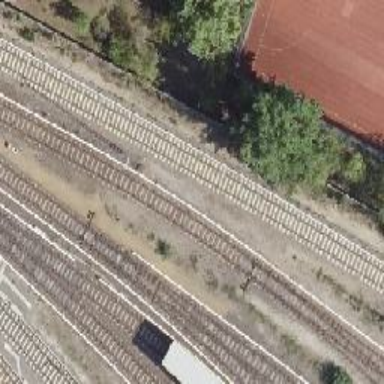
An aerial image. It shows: Yard serving the electrified light rail railway.